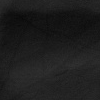
Atmospheric dust classification: not_dusty